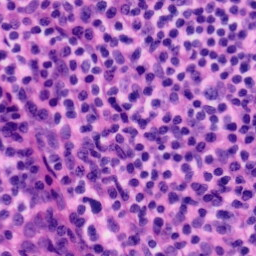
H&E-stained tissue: Tonsil